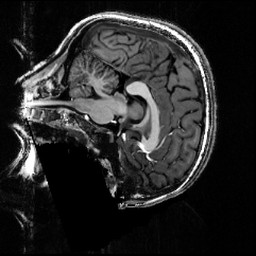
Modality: T1w
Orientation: sagittal
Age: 20
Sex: female